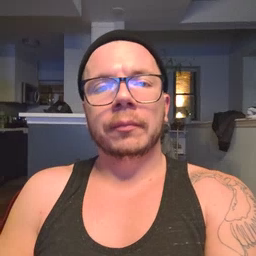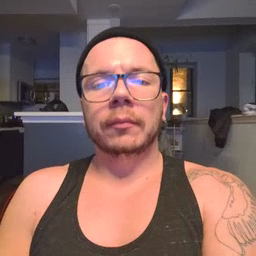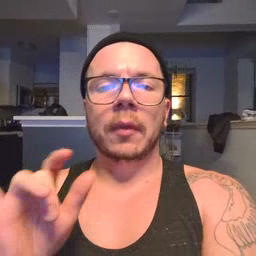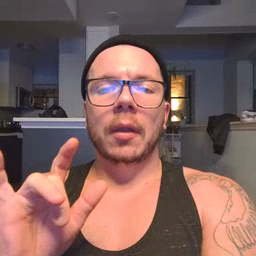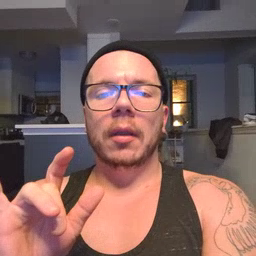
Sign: yucky